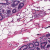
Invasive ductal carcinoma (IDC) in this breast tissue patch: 0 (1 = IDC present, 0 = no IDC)